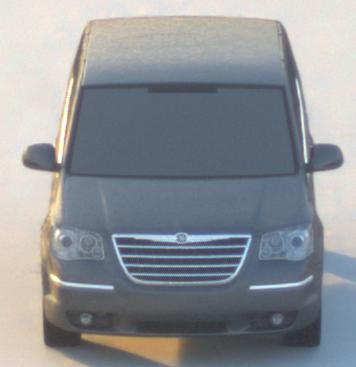
Make: Chrysler
Model: Grand Voyager 3.8
Detailed model: Grand Voyager
Model produced from: 2008/03
Model produced until: 2010/12
Doors: 5
Color: gray
Road condition: dry road
Daytime: sunrise or sunset
Contrast: medium contrast